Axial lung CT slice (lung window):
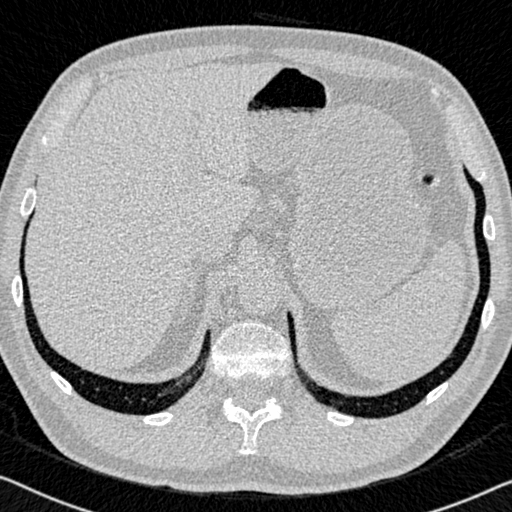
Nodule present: no